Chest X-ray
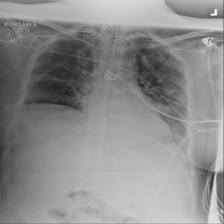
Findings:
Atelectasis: negative
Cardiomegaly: negative
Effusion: negative
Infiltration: negative
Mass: negative
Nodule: negative
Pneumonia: negative
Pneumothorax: negative
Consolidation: positive
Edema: negative
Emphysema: negative
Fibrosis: negative
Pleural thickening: negative
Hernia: negative